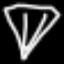
Label: diamond